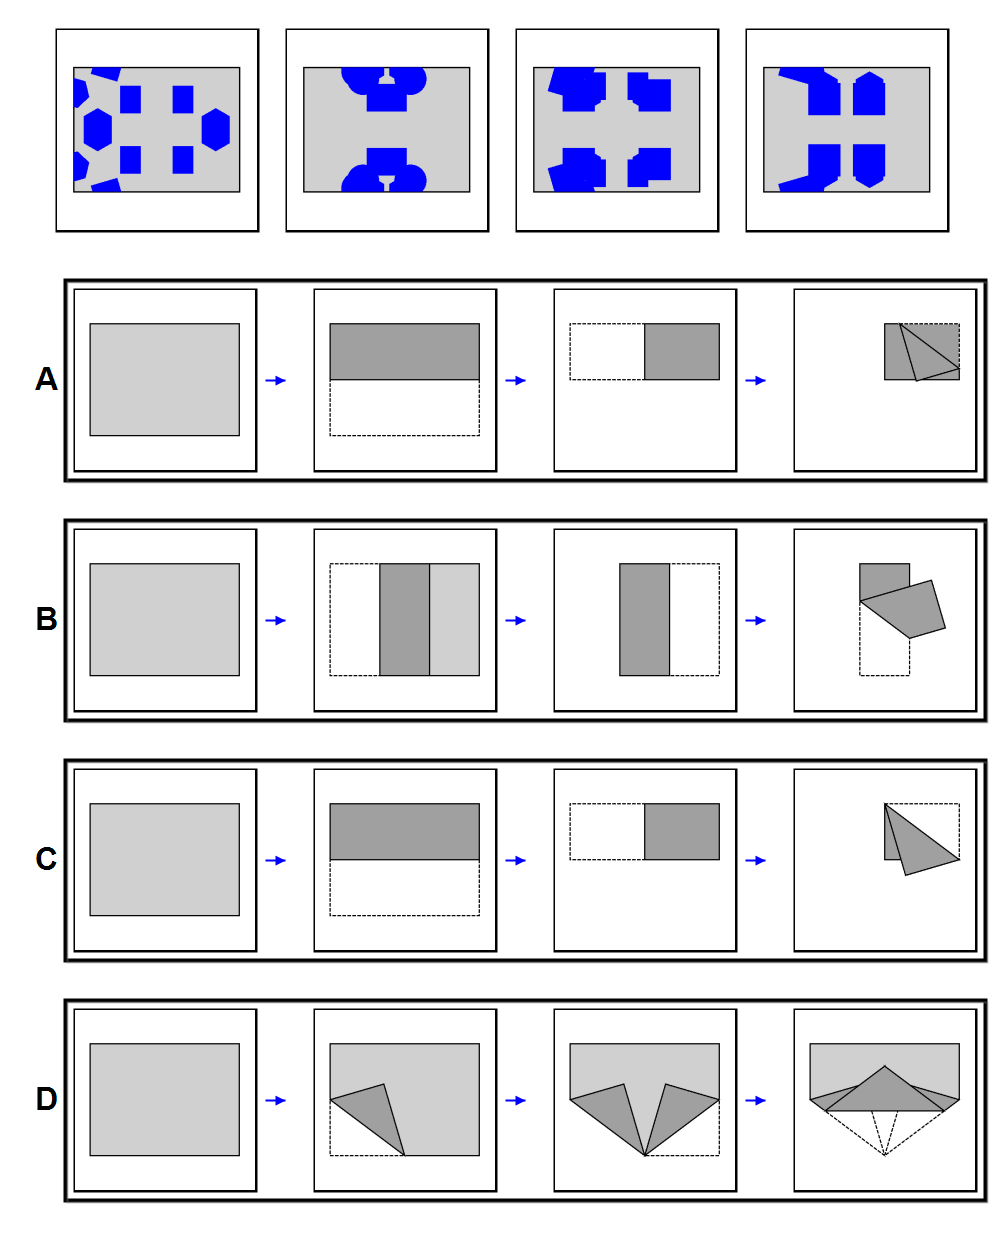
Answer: A